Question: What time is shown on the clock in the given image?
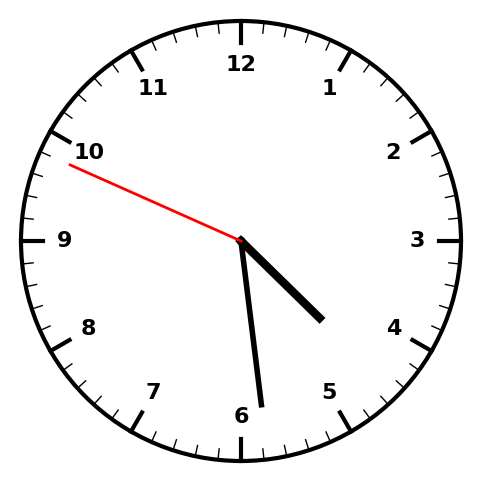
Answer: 04:28:49